Interaction volume radius: 10 \u00c5
Interaction volume height: 10 \u00c5
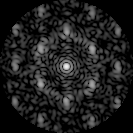
Disorder parameter: 0.5653